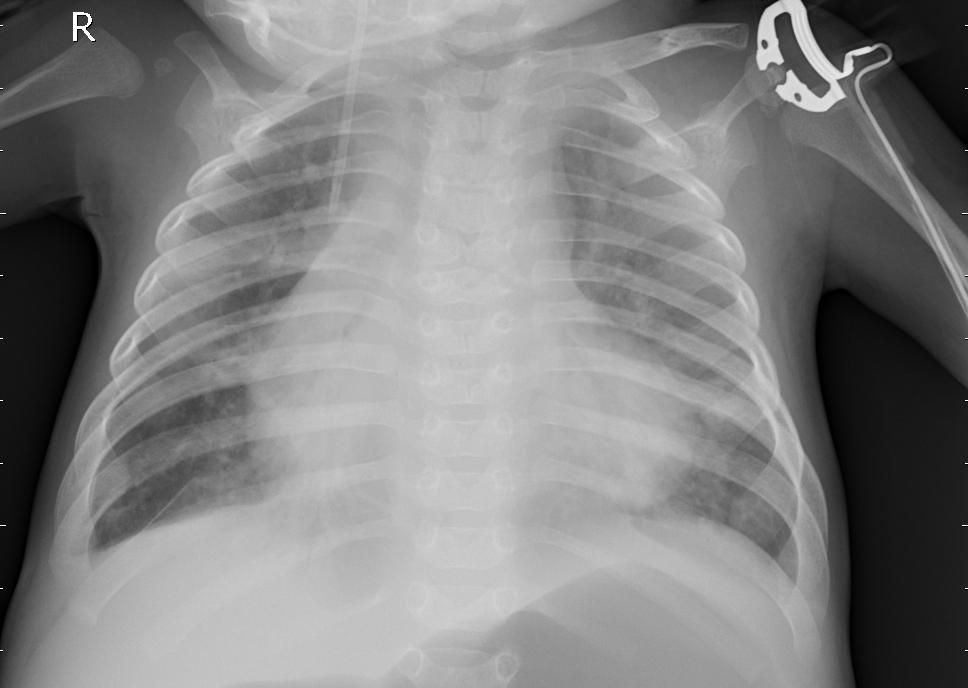
Diagnosis: PNEUMONIA